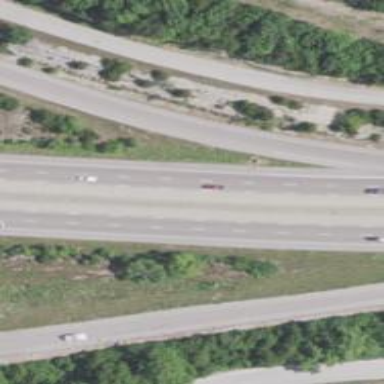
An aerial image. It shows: Motorway.